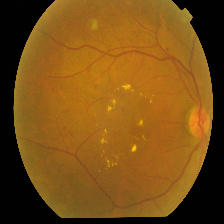
Diabetic retinopathy grade: Proliferative DR